Field crop: maize
Growth stage: 1
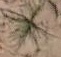
Species: salsola